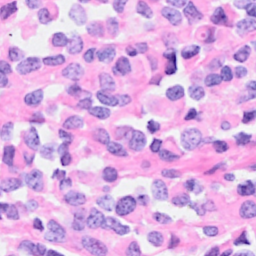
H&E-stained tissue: Breast